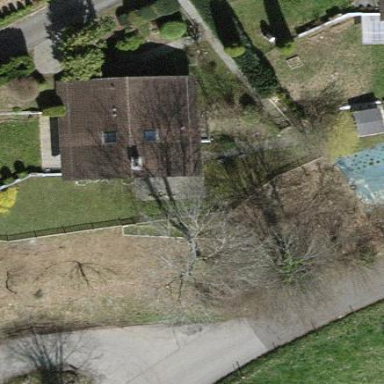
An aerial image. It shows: Simple and straightforward house.